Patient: sex F, age 32
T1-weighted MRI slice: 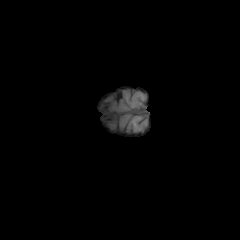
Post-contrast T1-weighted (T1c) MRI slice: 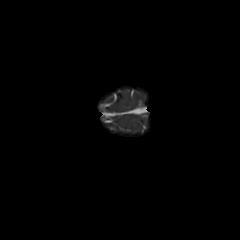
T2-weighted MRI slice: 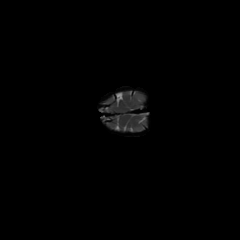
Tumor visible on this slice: no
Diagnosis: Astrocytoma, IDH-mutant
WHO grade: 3